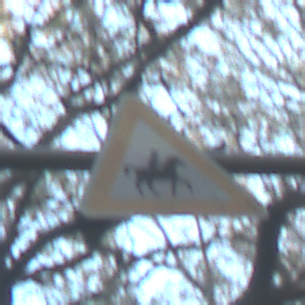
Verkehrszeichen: ReiterLinks
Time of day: SunriseSunset
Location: Outdoor (Nature)
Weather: Clear
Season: Winter
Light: Natural